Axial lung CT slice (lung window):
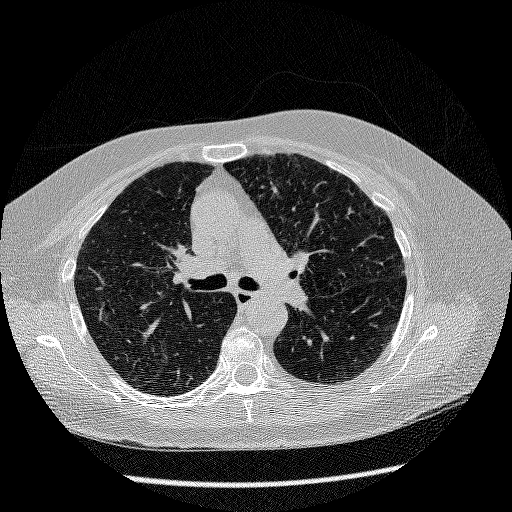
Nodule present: no